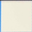
Piece: xx